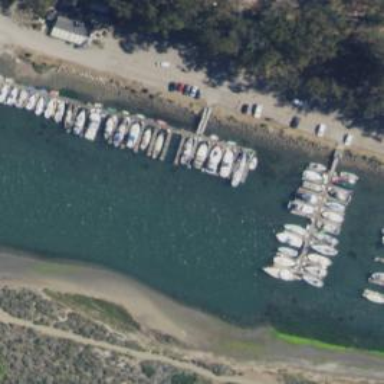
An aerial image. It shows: Pier with mooring facilities.